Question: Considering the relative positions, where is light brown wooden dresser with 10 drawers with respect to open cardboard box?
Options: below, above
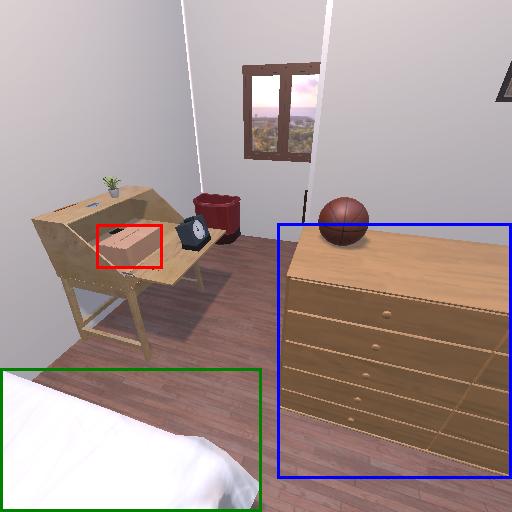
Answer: below